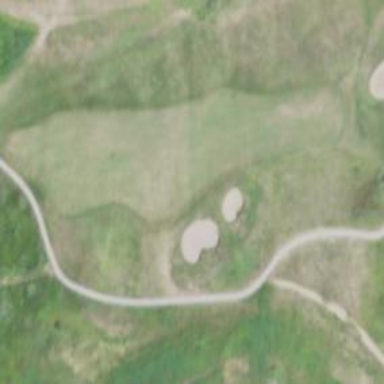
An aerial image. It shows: Grassy golf fairway.